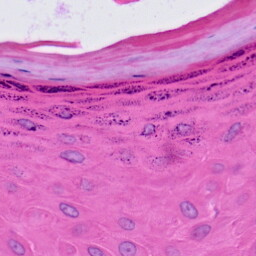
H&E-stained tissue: Skin